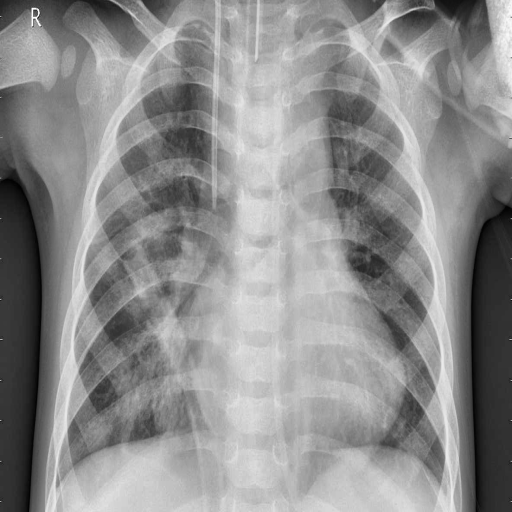
Finding: PNEUMONIA